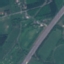
Label: Highway